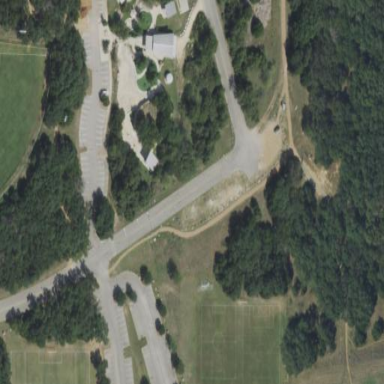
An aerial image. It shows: Unpaved parking area.